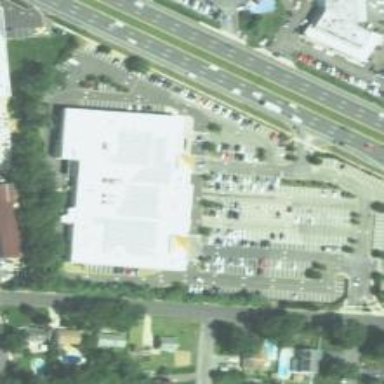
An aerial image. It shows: Supermarket with flat white roof.